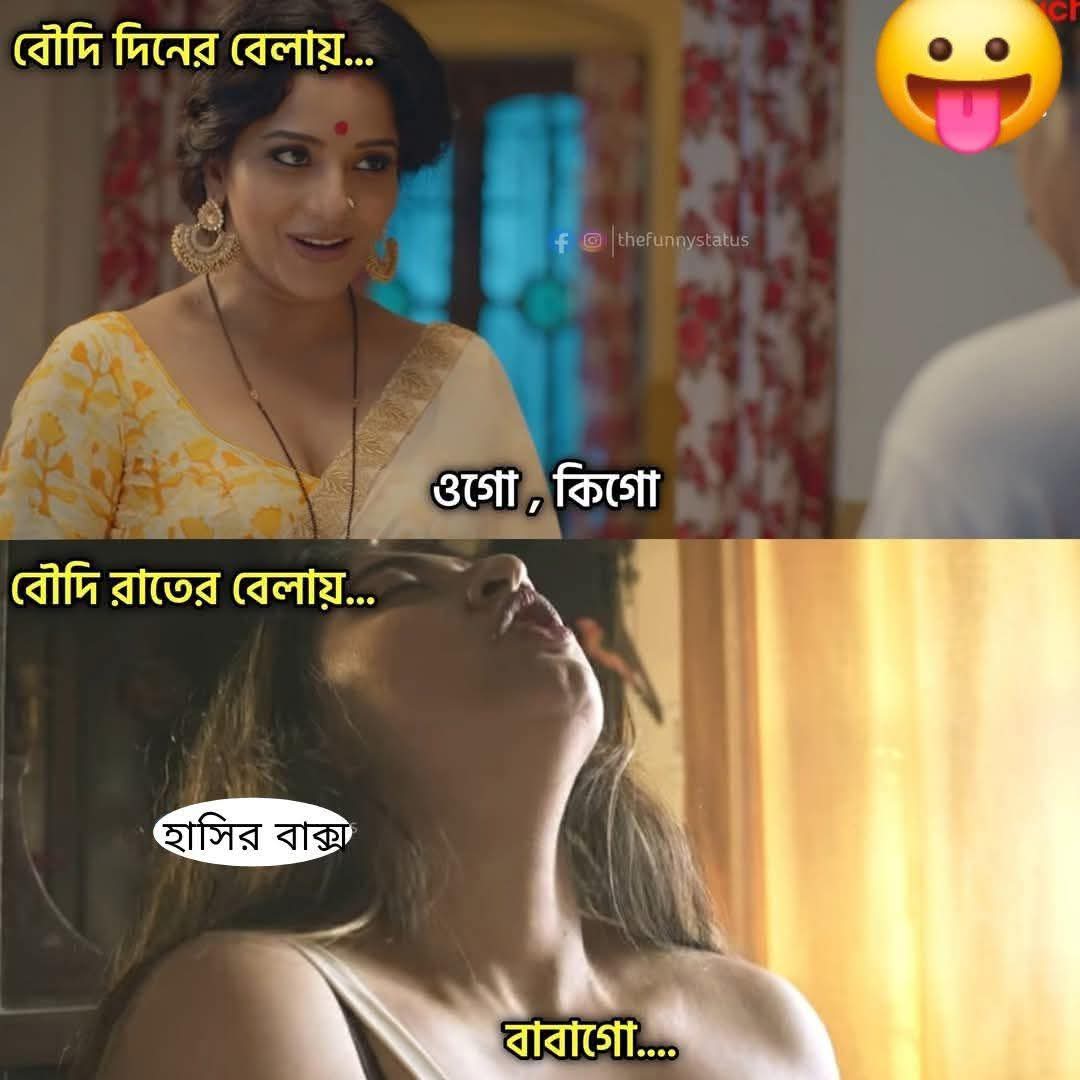
Text: বৌদি দিনের বেলায়...
ওগো, কিগো
বৌদি রাতের বেলায়...
হাসির বাক্স
বাবাগো....
Label: Non Hate